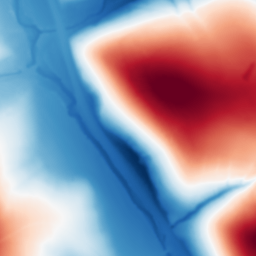
Category: multiscale
Decomposition family: dog
Decomposition parameters: sigma_low: 1
sigma_high: 100
Upsampling method: lanczos
Upsampling parameters: scale: 2
Upsampling scale: 2